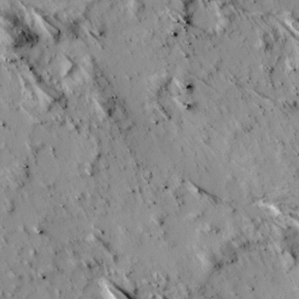
Label: non_frost